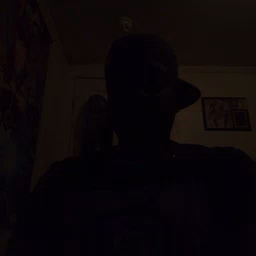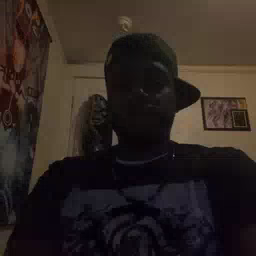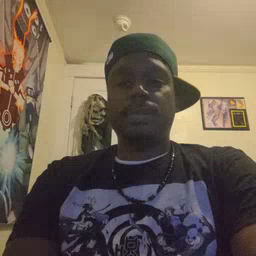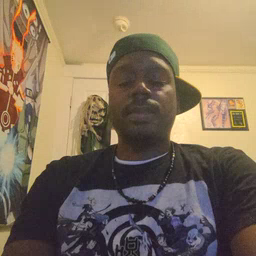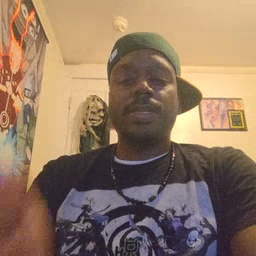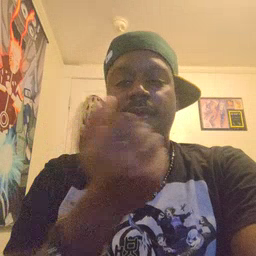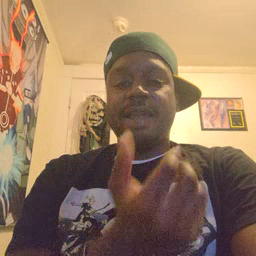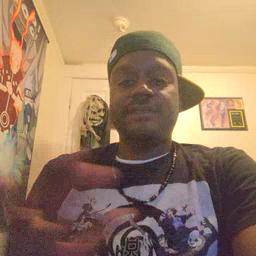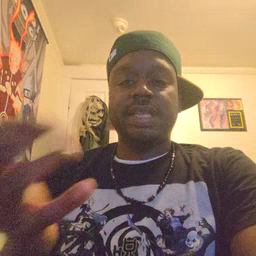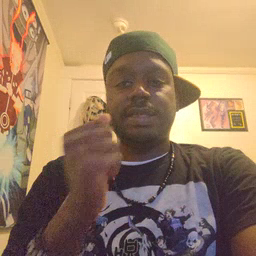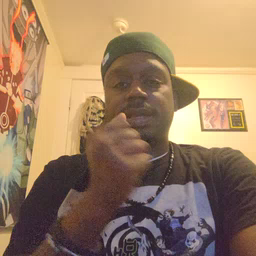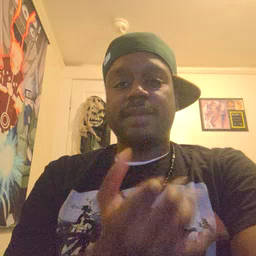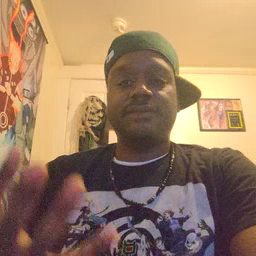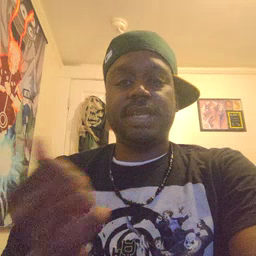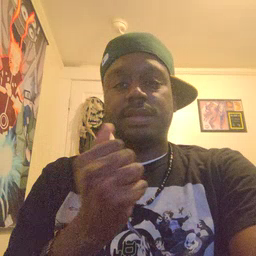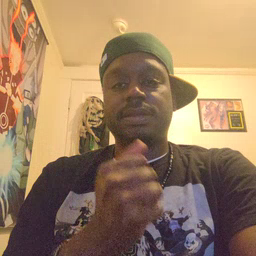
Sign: every